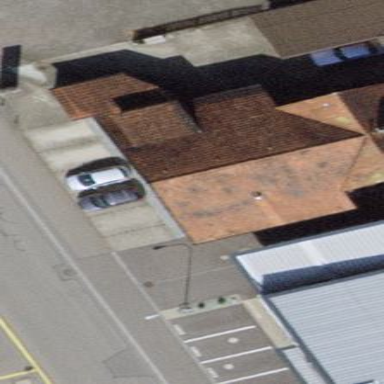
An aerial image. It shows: Building used as car repair shop.